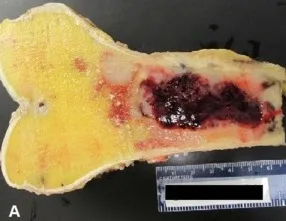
Excised left femur with hemorrhagic tumor involving the diaphysis (gross specimen).
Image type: medical_photograph (skin_photograph)